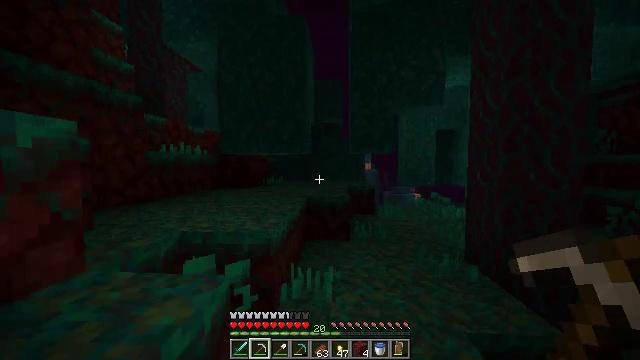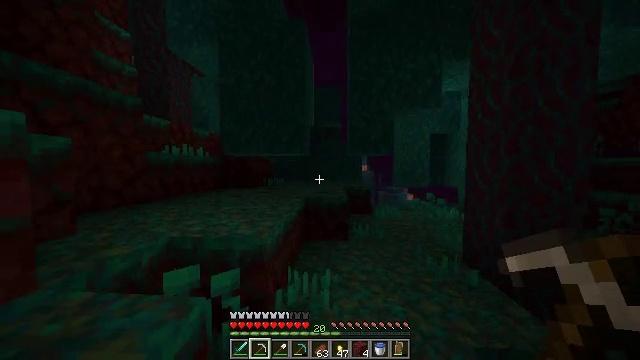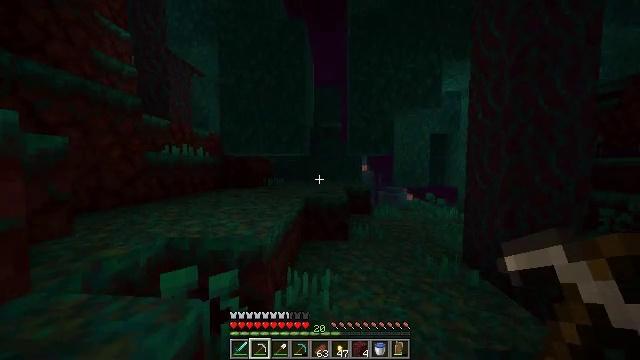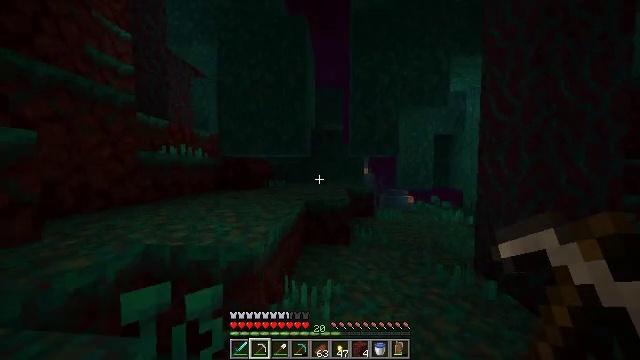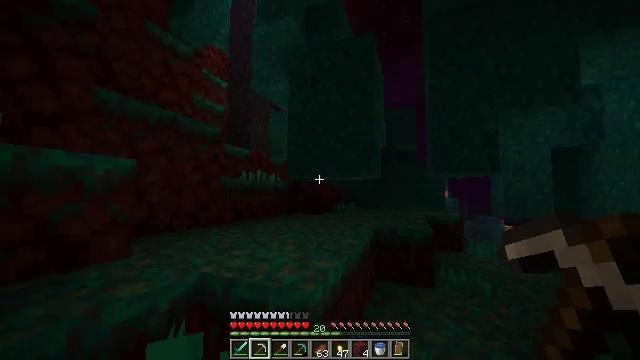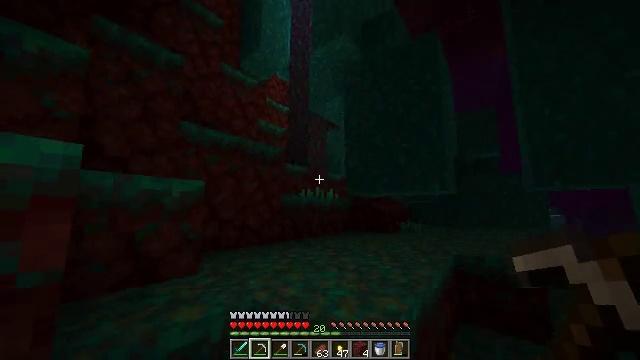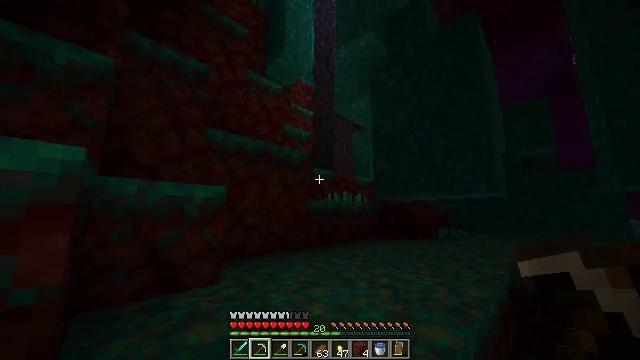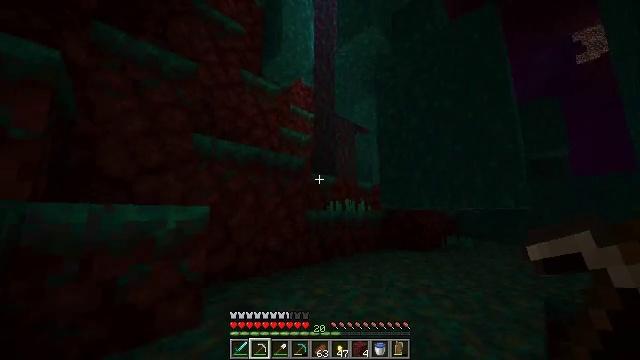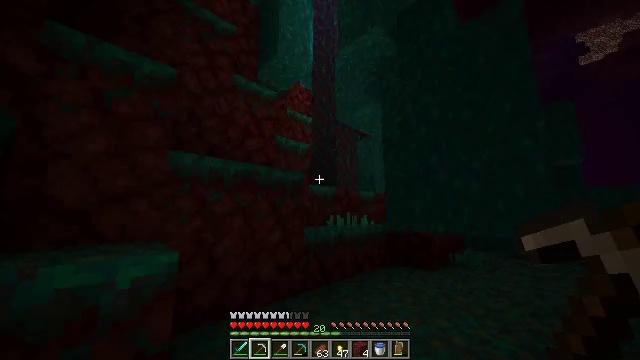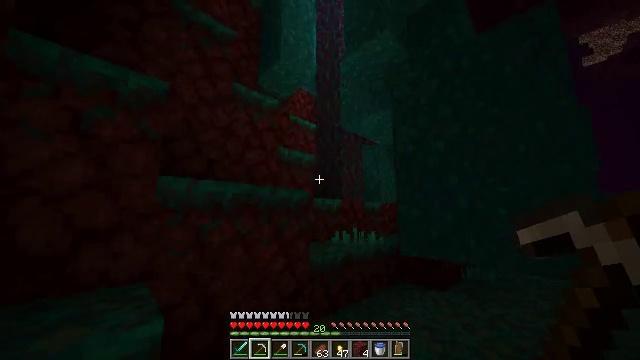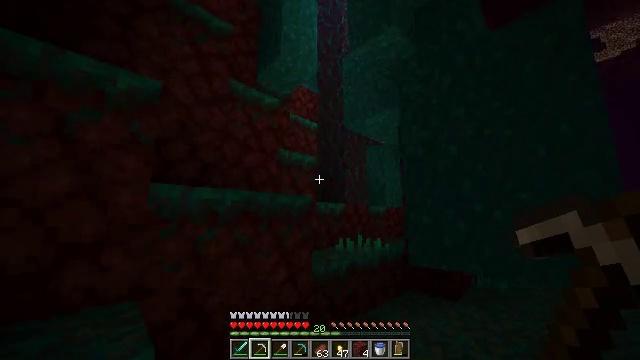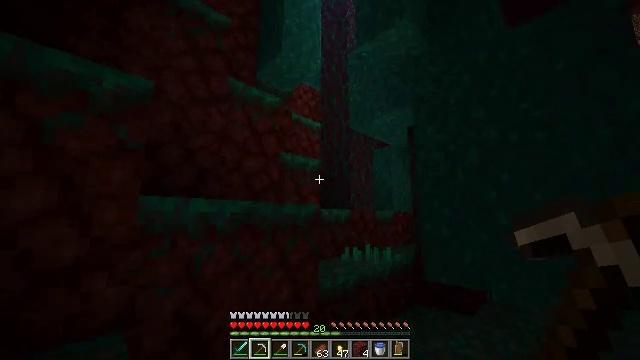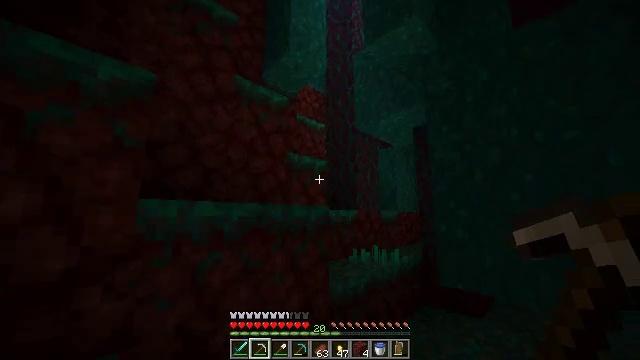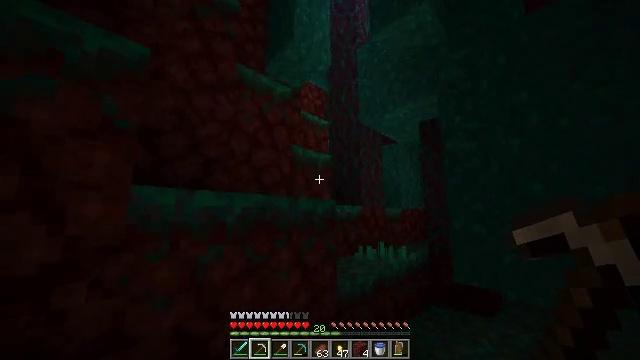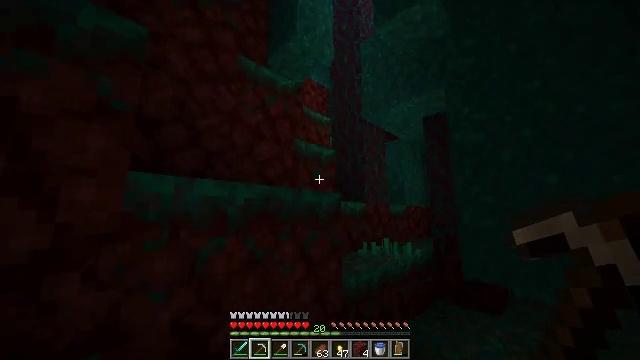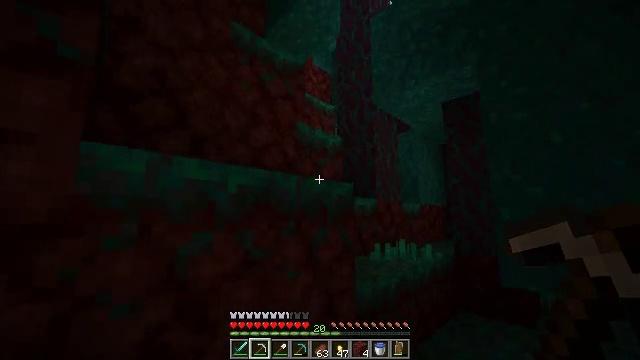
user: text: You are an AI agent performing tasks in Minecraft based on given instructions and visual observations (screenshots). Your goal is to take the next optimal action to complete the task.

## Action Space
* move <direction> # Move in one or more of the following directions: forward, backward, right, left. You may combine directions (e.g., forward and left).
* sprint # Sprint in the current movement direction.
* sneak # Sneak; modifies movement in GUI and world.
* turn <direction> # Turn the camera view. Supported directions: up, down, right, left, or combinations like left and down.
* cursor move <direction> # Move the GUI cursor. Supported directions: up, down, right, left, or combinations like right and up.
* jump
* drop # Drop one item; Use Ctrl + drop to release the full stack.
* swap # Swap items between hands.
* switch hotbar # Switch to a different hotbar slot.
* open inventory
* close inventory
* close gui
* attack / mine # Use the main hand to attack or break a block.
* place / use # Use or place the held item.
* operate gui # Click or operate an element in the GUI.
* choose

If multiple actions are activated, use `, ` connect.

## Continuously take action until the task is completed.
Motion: motion action
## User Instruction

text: Collect the warped nylium block.
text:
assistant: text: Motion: move forward, sprint
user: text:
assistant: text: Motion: move forward, sprint
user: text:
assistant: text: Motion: move forward, sprint
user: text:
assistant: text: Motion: move forward, sprint, turn left and up
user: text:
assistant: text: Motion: move forward, sprint, turn left and up
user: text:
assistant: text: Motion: move forward, sprint, turn left and up
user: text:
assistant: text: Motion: move forward, sprint, jump
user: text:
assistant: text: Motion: move forward, sprint, jump
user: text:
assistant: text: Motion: move forward, sprint, jump
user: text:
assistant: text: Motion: move forward, sprint, jump
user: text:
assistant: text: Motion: move forward, sprint
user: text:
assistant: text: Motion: move forward, sprint
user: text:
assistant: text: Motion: move forward, sprint
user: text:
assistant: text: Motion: move forward, sprint
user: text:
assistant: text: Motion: move forward, sprint
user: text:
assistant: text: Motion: move forward, sprint
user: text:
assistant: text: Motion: move forward, sprint
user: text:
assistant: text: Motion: move forward and move right, sprint, turn right and down
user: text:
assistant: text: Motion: move forward and move right, sprint, turn right and down
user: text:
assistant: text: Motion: move forward and move right, sprint, turn right
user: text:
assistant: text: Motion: move forward, sprint
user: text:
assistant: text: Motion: move forward, sprint, turn down
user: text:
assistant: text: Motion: move forward, sprint
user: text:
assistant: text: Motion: move forward, sprint, turn right and down
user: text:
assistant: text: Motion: move forward, sprint, turn right and down
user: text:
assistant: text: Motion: move forward and move right, sprint, turn right and down
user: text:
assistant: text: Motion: move forward and move right, sprint, turn right and down
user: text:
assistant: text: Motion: move forward and move right, sprint
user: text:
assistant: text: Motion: move forward and move right, sprint
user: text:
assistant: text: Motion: move forward and move right, sprint